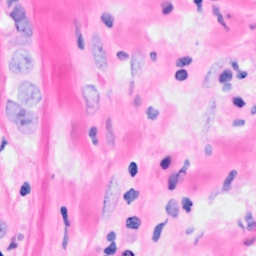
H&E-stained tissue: Breast